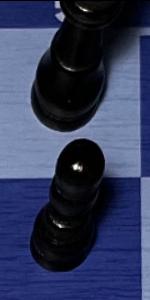
Label: Pawn_Black